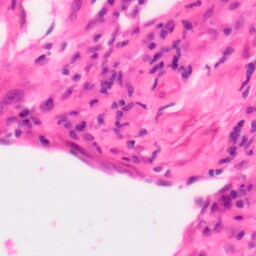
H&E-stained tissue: Colon